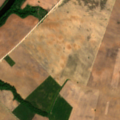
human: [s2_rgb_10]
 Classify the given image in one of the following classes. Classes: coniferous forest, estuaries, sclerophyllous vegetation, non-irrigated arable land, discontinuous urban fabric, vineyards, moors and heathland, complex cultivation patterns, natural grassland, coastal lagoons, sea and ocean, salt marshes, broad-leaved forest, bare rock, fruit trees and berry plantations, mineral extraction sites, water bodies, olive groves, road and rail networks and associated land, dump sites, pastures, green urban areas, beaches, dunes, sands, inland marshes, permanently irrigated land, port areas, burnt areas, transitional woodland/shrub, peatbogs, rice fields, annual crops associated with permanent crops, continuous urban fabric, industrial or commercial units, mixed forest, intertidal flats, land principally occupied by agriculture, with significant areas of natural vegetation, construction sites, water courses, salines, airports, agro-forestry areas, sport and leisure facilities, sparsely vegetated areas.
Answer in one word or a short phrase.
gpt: non-irrigated arable land, land principally occupied by agriculture, with significant areas of natural vegetation, water courses